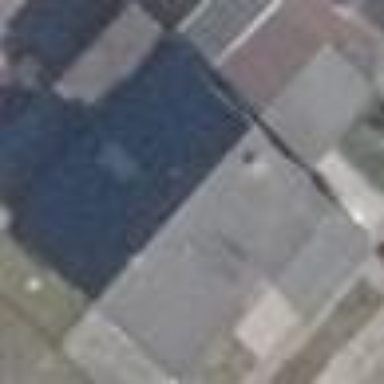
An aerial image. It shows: Gabled building with brown roof.